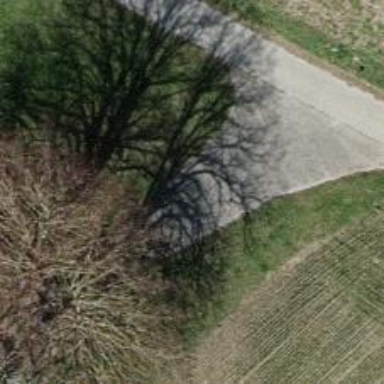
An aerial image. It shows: Footway.